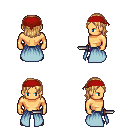
a pixel art fantasy rpg character, male body template, human, tanned skin, overskirt, magenta pants, light blonde long bangs hairstyle, red bandana, brown shoes, dagger, four views (front, back, left, right), 2x2 character sprite sheet, small pixel art, hard edges, no anti-aliasing